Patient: sex F, age 53
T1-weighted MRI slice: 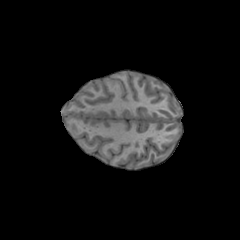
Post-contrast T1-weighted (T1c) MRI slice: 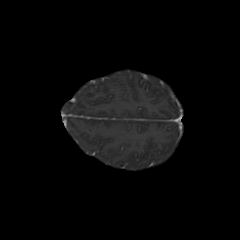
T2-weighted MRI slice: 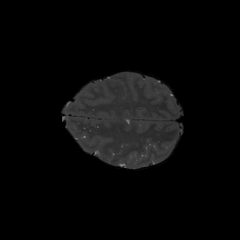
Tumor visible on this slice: no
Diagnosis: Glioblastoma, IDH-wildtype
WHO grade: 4